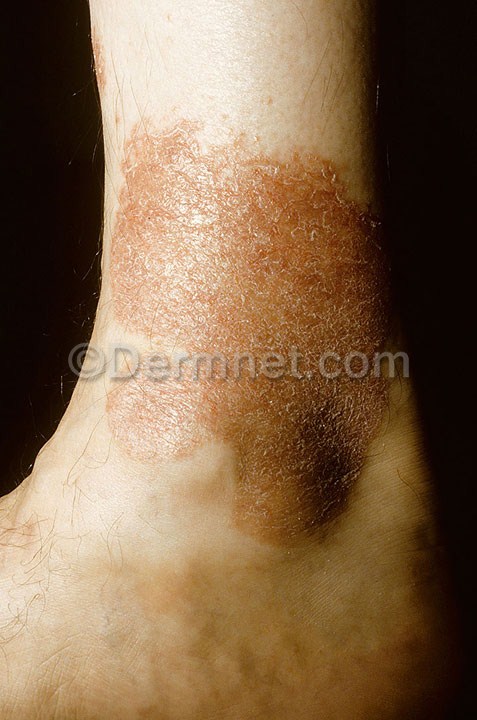
Disease: Eczema Photos